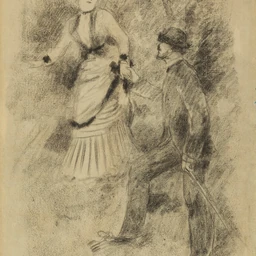
Title: The Descent from the Summit: Jean Martin Steadies Hélène, the Banker’s Daughter (Illustration for Edmond Renoir’s “L’étiquette”) (recto); Half-Length Sketch of a Woman (verso)
Artist: Pierre-Auguste Renoir
Caption: the descent from the summit: jean martin steadies hélène, the banker’s daughter (illustration for edmond renoir’s “l’étiquette”) (recto); half-length sketch of a woman (verso), conté crayon, paper (fiber product), pastels (crayons), crayons, black conté crayon, conté crayon (tm), fabricated chalk, drawings (visual works), prints and drawing, pierre-auguste renoir, a work made of black chalk (recto and verso) on ivory laid paper (discolored to tan), drawing and watercolor, prints and drawings, art institute of chicago